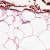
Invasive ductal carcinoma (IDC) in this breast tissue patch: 0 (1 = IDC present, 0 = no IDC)